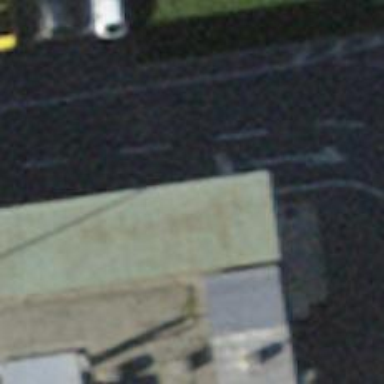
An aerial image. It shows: Surveillance system is in place.